Question: I coded a simple application using SDL which displays a simple window on Windows 8 (64 bits). In a first time I compiled and executed my code with Win32 configuration (default configuration) and the program works perfectly. Now I want to have the same execution but this time with x64 configuration. So I configured Visual using 'configurations manager' in my project properties and change my SDL.lib and SDLmain.lib choosing x64 libraries in the linker. The project compilation is ok but the execution fails saying that the application has failed to start properly. Here's a screen of the message (the memory address is always the same at each execution) :

And my c++ code :
'''
#include <iostream>
#include <SDL/SDL.h>
#include <GL/glew.h>
#include <GL/glu.h>
#define WIDTH 500
#define HEIGHT 500
static float angle = 0.0f;
static void eventListener(SDL_Event *pEvent, bool *pContinue)
{
while (SDL_PollEvent(pEvent))
{
switch(pEvent->type)
{
case SDL_QUIT:
*pContinue = false;
break;
case SDL_KEYDOWN:
switch (pEvent->key.keysym.sym)
{
case SDLK_ESCAPE:
*pContinue = false;
break;
}
break;
}
}
}
#undef main
int main(void)
{
SDL_Event myEvent;
bool isAlive = true;
SDL_Init(SDL_INIT_VIDEO);
SDL_WM_SetCaption("Simple SDL window", NULL);
SDL_SetVideoMode(WIDTH, HEIGHT, 32, SDL_OPENGL);
while (isAlive == true)
{
eventListener(&myEvent, &isAlive);
}
SDL_Quit();
return (0);
}
'''
I don't understand this message which is not precise. However my x64 SDL libraries linked to my project seems to be correct because the compilation is ok. So I wonder what's happening here. Does anyone already have encountered the same problem ?
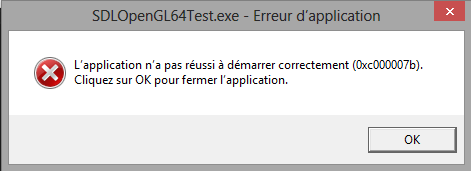
Answer: Just googled for your error message, and it says that this error code (0x0c000007b) means 'INVALID_IMAGE_FORMAT'.
This means that either you are mixing 32 and 64 bit binaries or you have corrupted binaries. Try to place you binary and your dependencies at the same folder and run the application. If the error continues, than one of your libraries must be corrupted. Else, it was a problem with the Windows loading a library for a different platform of your compiled binary.